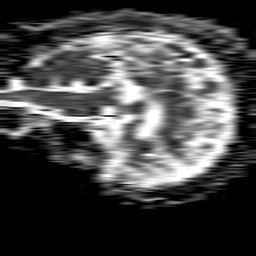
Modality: ADC
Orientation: sagittal
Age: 53
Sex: female
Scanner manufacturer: philips
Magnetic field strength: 1.5 T
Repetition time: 4.6 s
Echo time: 0.08631 s